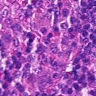
Metastatic tissue present: no